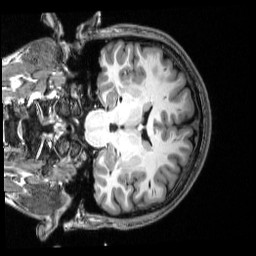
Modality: T1w
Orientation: coronal
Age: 25
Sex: male
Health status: healthy
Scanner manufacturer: siemens
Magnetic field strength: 3 T
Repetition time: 2.53 s
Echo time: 0.00339 s